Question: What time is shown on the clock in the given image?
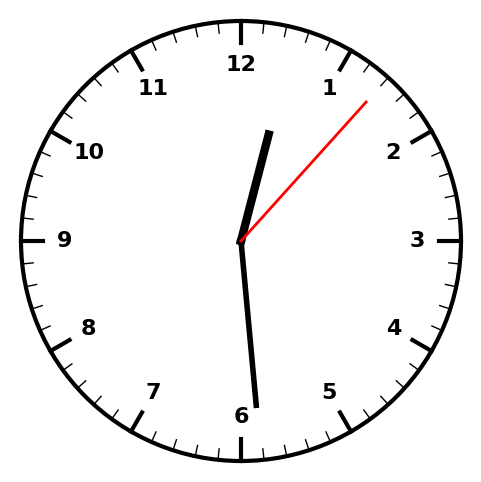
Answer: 12:29:07